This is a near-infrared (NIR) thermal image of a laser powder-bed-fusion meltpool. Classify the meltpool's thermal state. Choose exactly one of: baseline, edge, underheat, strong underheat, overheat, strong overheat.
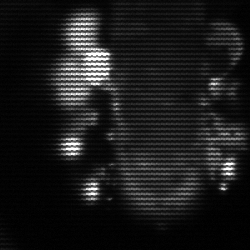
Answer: strong underheat